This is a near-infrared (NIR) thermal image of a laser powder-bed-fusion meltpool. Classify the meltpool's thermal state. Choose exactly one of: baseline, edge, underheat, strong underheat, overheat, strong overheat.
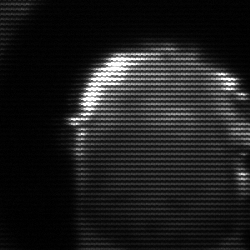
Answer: baseline